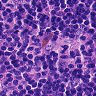
Metastatic tissue present: no